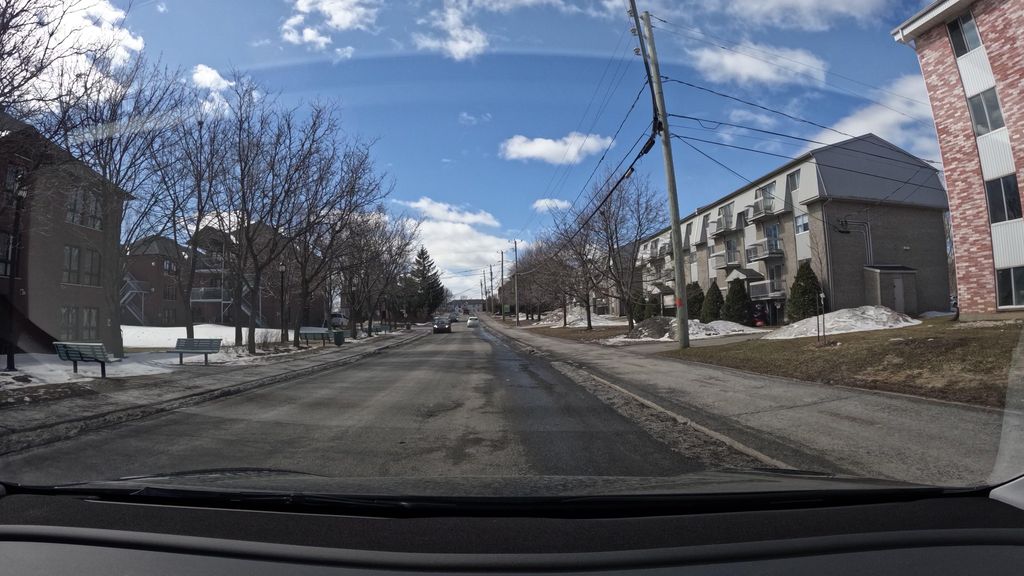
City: montreal